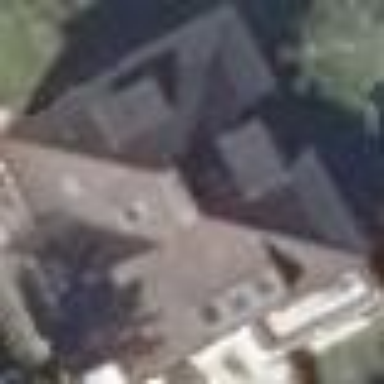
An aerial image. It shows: Detached building with hipped roof shape.